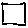
Label: square